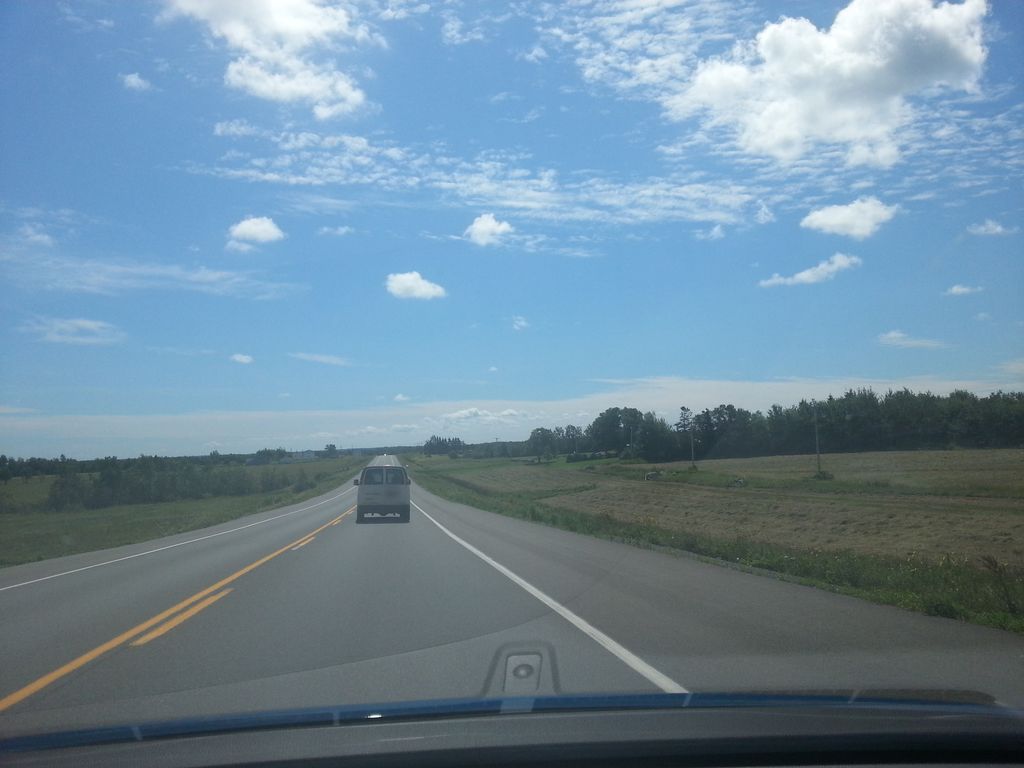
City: charlottetown